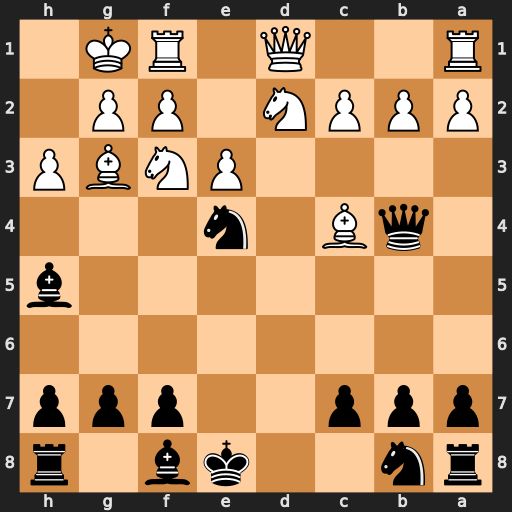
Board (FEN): rn2kb1r/ppp2ppp/8/7b/1qB1n3/4PNBP/PPPN1PP1/R2Q1RK1
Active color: b
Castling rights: kq
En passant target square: -
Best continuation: Nxd2 Qxd2 Qxc4